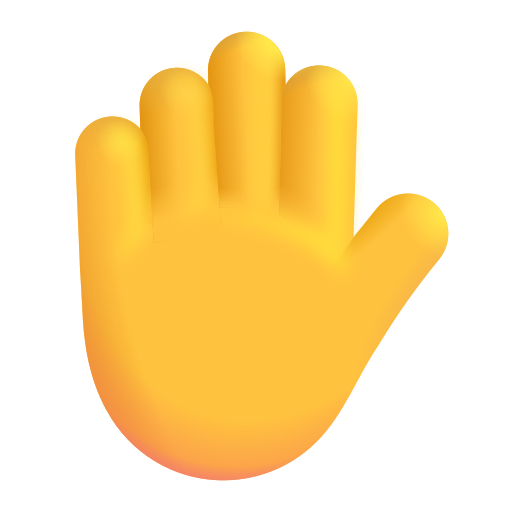
raised hand color default